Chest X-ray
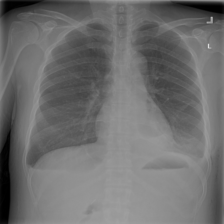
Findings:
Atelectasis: positive
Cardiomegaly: negative
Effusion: positive
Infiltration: positive
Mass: negative
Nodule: negative
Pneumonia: negative
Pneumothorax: negative
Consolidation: negative
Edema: negative
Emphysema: negative
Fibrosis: negative
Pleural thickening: negative
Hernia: negative